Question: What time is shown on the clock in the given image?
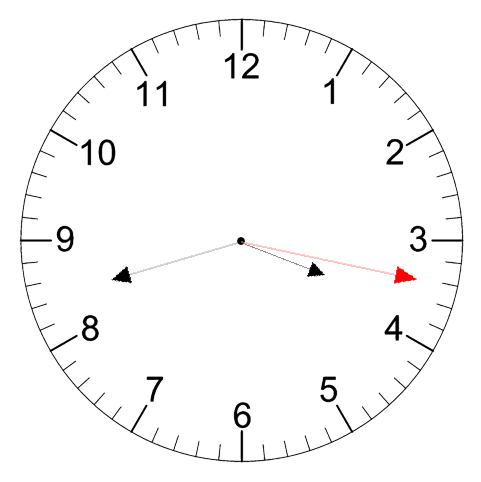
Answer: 03:42:17